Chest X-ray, PA view. Patient: 34 years old, sex F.
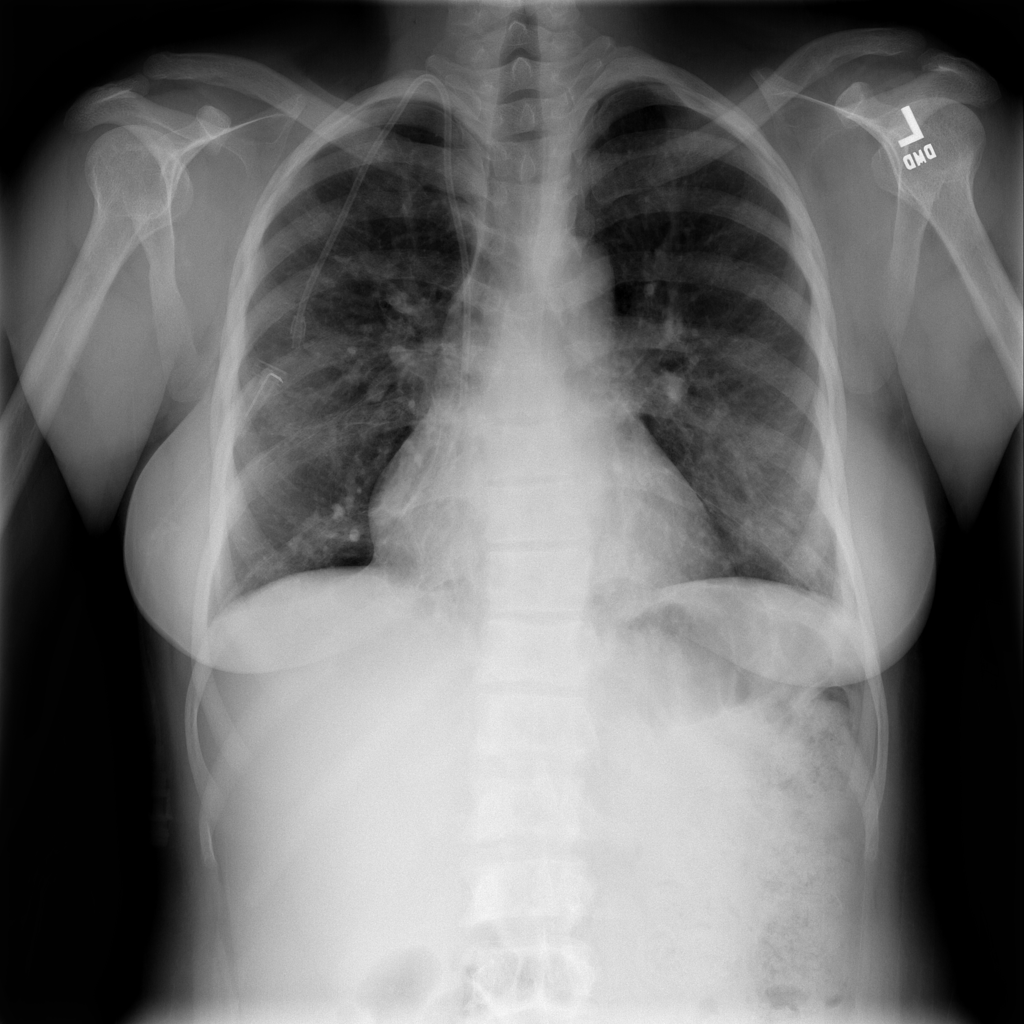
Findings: No Finding